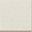
Piece: xx